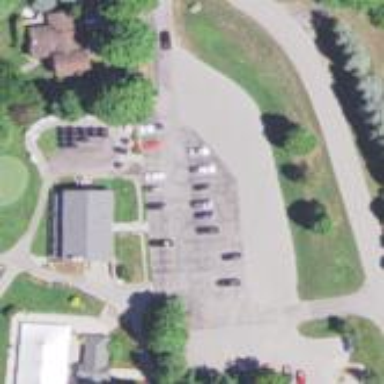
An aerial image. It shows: Paved parking area.